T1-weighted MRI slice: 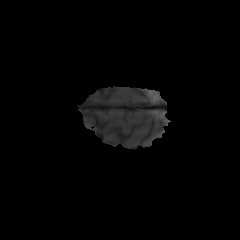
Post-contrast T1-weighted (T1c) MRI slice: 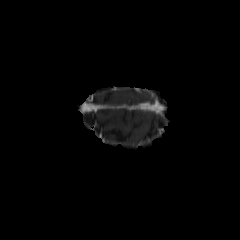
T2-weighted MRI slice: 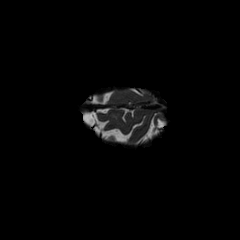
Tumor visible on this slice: no